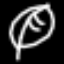
Label: leaf